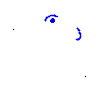
Particle: electron